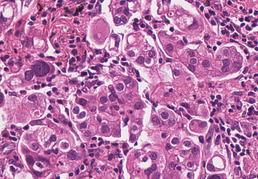
Tumor epithelial tissue: yes
Tumor-associated stroma tissue: yes
Normal tissue: no